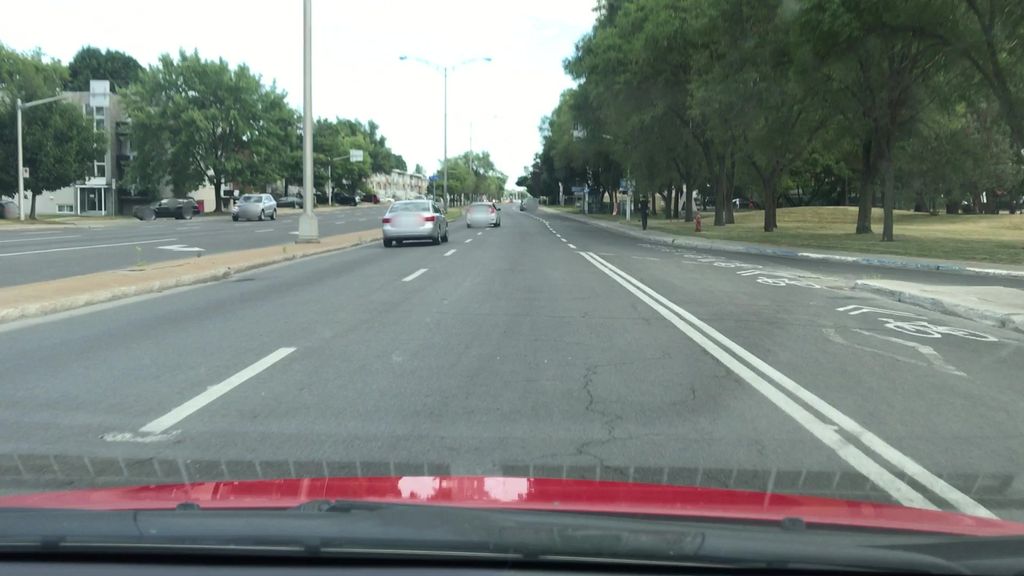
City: montreal